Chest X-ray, PA view. Patient: 52 years old, sex F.
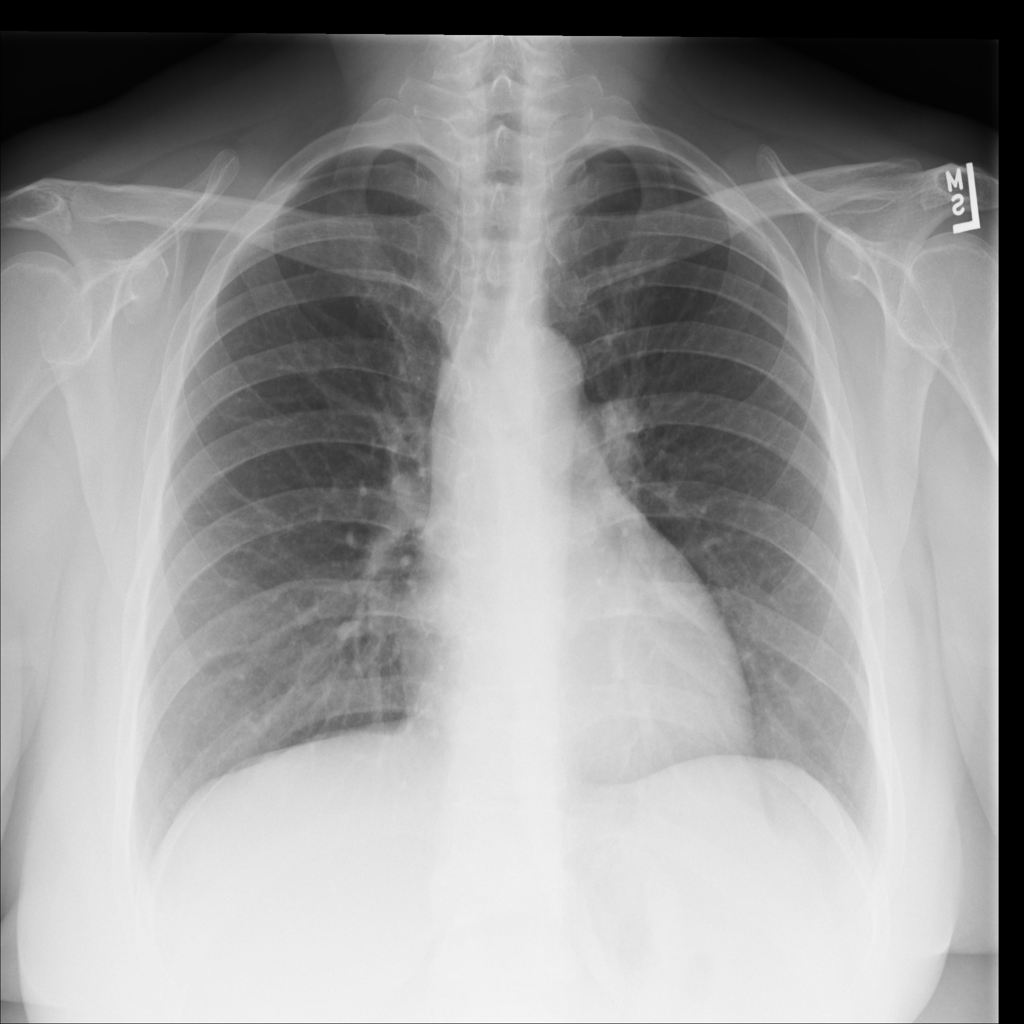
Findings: No Finding